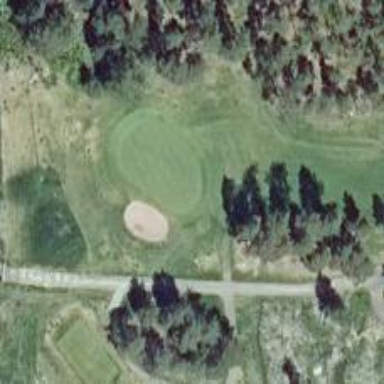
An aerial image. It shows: View of golf hole.